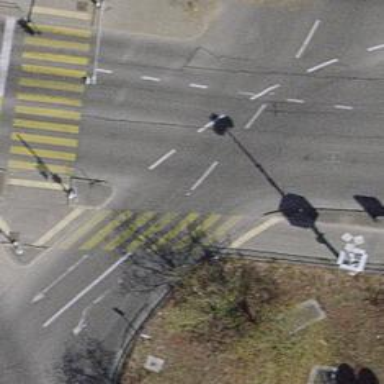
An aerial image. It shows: Crossing with traffic signals.